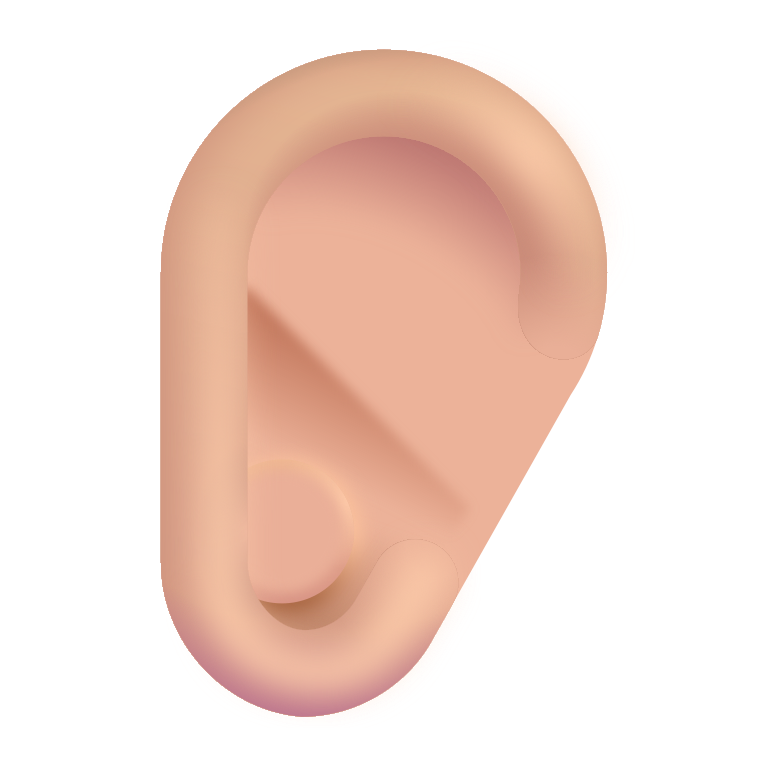
ear color  light